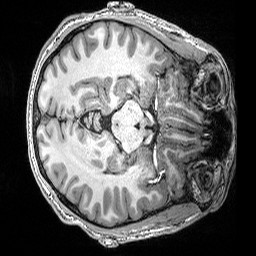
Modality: T1w
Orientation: axial
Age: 27
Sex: male
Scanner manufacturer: siemens
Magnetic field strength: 3 T
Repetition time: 2.53 s
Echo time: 0.0033 s